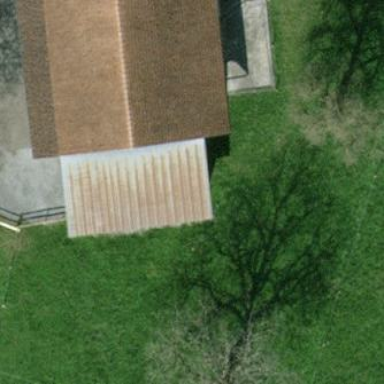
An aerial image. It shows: View of roof of building.